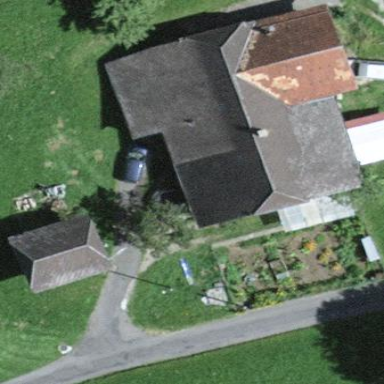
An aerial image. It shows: Farm building.